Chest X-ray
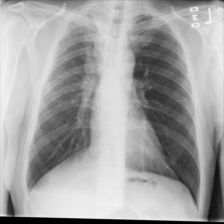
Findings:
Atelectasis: negative
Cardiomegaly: negative
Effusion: positive
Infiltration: negative
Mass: negative
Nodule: negative
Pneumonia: negative
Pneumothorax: negative
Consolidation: negative
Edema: negative
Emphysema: negative
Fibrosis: negative
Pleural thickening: negative
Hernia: negative